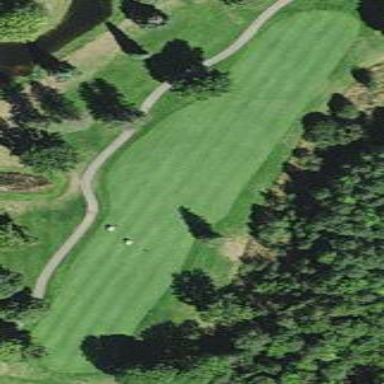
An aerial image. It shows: Grassy area designated as golf fairway.